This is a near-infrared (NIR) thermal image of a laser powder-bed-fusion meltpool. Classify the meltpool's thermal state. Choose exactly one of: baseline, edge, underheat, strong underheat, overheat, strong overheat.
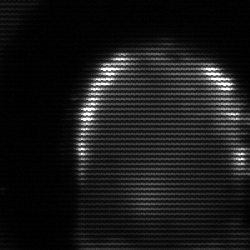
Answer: baseline